Question: I Created a Many to Many Relationship between two tables
The table was auto created by the DbContext.
I want to be able to send a query to MoviesHashTags table with Linq
The problem is that I don't have any model of it and the DbContext not giving me any option to use it. for example something like that :
'_db.MoviesHashTags.Select(i =>i.Id).Where(i => i.HashTagId==3)'
Is there a way to do this without '_db.Database.ExecuteSqlCommand("QUERY")'
I want to take all the Id's that have HashTagId=3

'''
-------------------------------------------------------------------------
'''
'''
[DataContract]
public class Movie
{
[DataMember]
public long Id { get; set; }
*
*
*
[DataMember]
public ICollection<HashTag> HashTagsCollection { get; set; }
public Movie()
{
HashTagsCollection = new HashSet<HashTag>();
}
'''
'''
[DataContract]
public class HashTag
{
[DataMember]
public long HashTagId { get; set; }
*
*
*
[DataMember]
public ICollection<Movie> MoviesCollection { get; set; }
public HashTag()
{
MoviesCollection = new HashSet<Movie>();
}
'''
'''
protected override void OnModelCreating(DbModelBuilder modelBuilder)
{
modelBuilder.Entity<Movie>().
HasMany(c => c.HashTagsCollection).
WithMany(p => p.MoviesCollection).
Map(
m =>
{
m.MapLeftKey("Id");
m.MapRightKey("HashTagId");
m.ToTable("MoviesHashTags");
});
}
'''
'db.Movies.Where(m => m.HashTagsCollection.Any(h => h.HashTagId == hashTag.HashTagId)).Select(m => m.Id);'
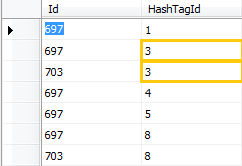
Answer: Linq should be able to handle the following:
'''
var HashTag = _db.HashTags.Find(3); //or whatever method you need to get a single hashtag
var Movies = _db.Movies.Where(m => m.HashTagsCollection.Contains(HashTag))
.Select(m => m.Id);
'''